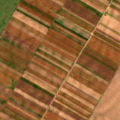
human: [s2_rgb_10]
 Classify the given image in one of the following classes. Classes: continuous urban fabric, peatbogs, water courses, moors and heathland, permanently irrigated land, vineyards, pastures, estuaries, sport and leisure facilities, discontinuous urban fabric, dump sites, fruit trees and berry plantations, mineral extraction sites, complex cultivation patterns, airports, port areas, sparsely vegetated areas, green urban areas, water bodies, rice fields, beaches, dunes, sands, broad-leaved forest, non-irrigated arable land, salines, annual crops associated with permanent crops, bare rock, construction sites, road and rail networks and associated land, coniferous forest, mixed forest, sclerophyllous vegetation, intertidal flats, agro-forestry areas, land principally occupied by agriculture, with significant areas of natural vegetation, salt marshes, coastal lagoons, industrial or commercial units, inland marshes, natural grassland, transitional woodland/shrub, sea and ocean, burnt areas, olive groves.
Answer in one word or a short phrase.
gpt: non-irrigated arable land